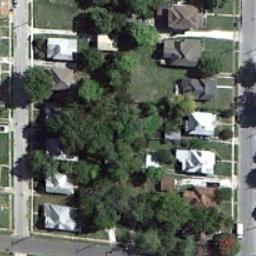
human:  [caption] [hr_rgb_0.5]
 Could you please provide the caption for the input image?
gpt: The houses in the medium - sized residential area are well spaced .

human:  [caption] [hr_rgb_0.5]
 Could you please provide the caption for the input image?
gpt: There are many trees in the middle residential area .

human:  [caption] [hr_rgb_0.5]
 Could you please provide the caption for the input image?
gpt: The medium residential is on the grass next to some trees and road .

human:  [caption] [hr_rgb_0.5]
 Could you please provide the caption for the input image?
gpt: The medium residential area with some neatly arranged houses is surrounded by roads and some trees are among these houses .

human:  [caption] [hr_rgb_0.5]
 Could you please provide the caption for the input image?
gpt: There are some trees and buildings on the medium residential area .